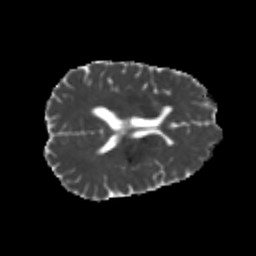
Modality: MD
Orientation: axial
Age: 24
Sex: male
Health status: healthy
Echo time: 0.074 s